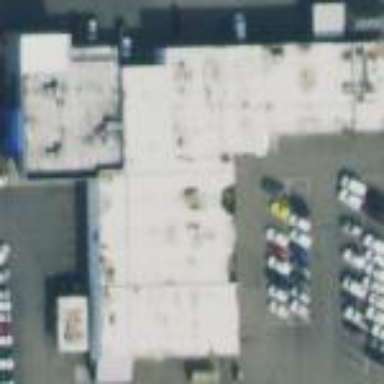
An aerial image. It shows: Building that houses car shop.